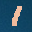
Label: 1